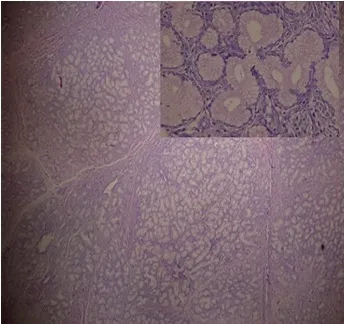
Histopathology: a lobular proliferation of Brunner's glands, accompanied by few ducts and scattered stromal elements, ulcerated surface duodenal epithelium and granulation tissue. Enlarged view shows Brunner's glands.
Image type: pathology (immunostaining)